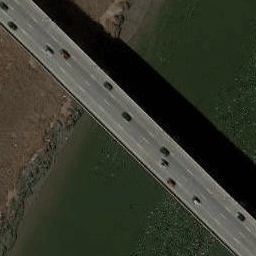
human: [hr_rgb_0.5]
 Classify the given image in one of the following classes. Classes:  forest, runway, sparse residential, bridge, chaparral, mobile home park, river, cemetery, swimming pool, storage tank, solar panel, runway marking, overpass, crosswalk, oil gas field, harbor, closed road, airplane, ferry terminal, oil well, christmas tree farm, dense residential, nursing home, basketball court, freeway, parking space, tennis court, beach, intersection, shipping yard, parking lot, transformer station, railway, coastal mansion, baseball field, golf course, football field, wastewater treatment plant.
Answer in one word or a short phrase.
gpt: bridge